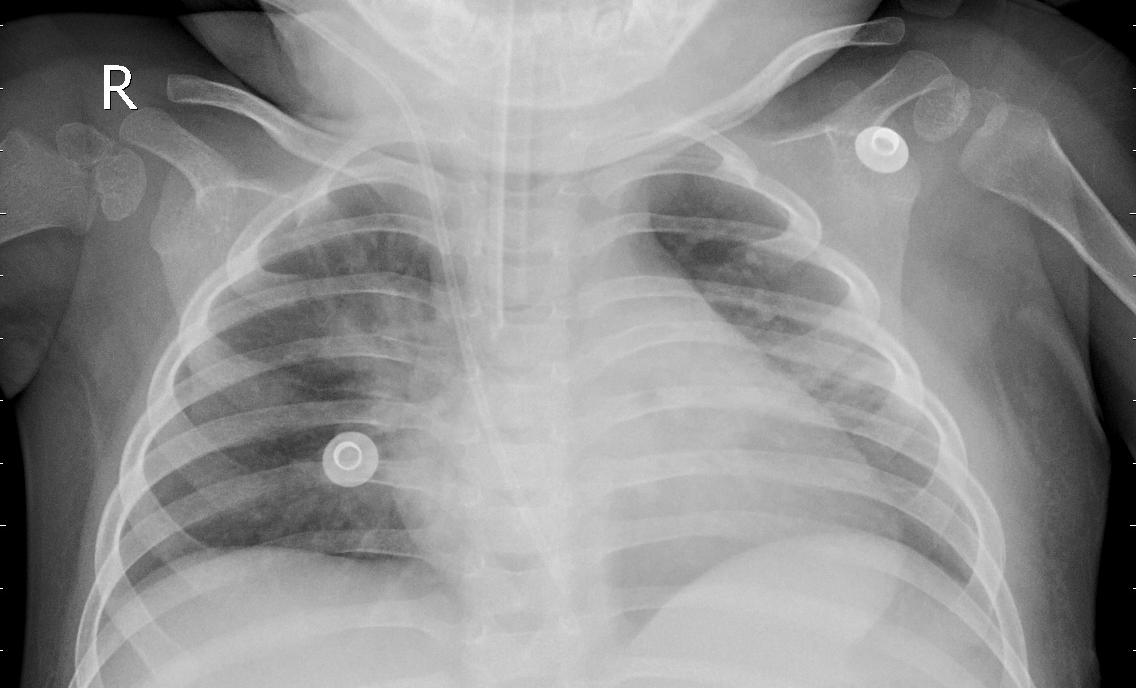
Diagnosis: PNEUMONIA